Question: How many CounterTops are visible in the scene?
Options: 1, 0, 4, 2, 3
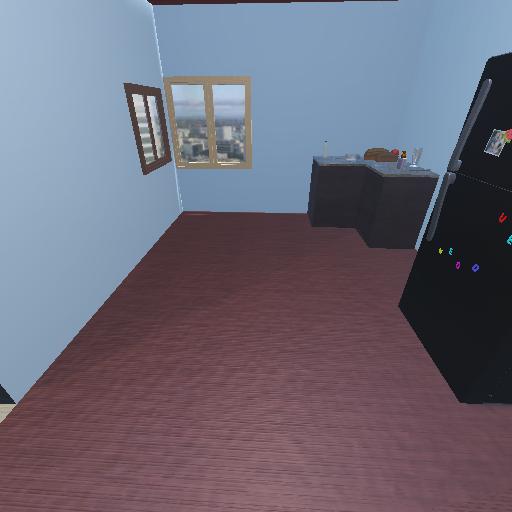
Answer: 1